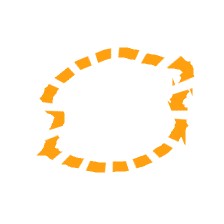
Shape: circle